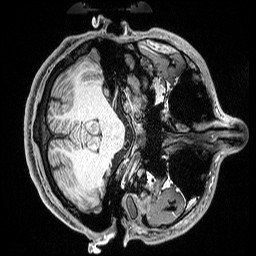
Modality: T1w
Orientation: axial
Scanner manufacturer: siemens
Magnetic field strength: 3 T
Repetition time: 2.5 s
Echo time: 0.0029 s